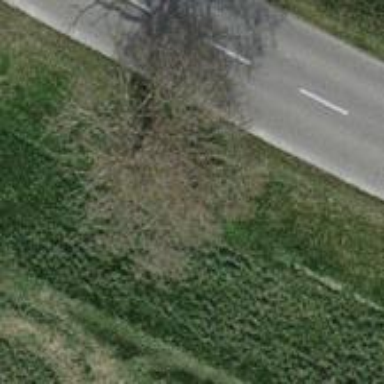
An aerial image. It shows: Beautiful tree in nature.